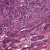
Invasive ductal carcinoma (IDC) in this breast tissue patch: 1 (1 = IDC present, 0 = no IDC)